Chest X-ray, PA view. Patient: 24 years old, sex F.
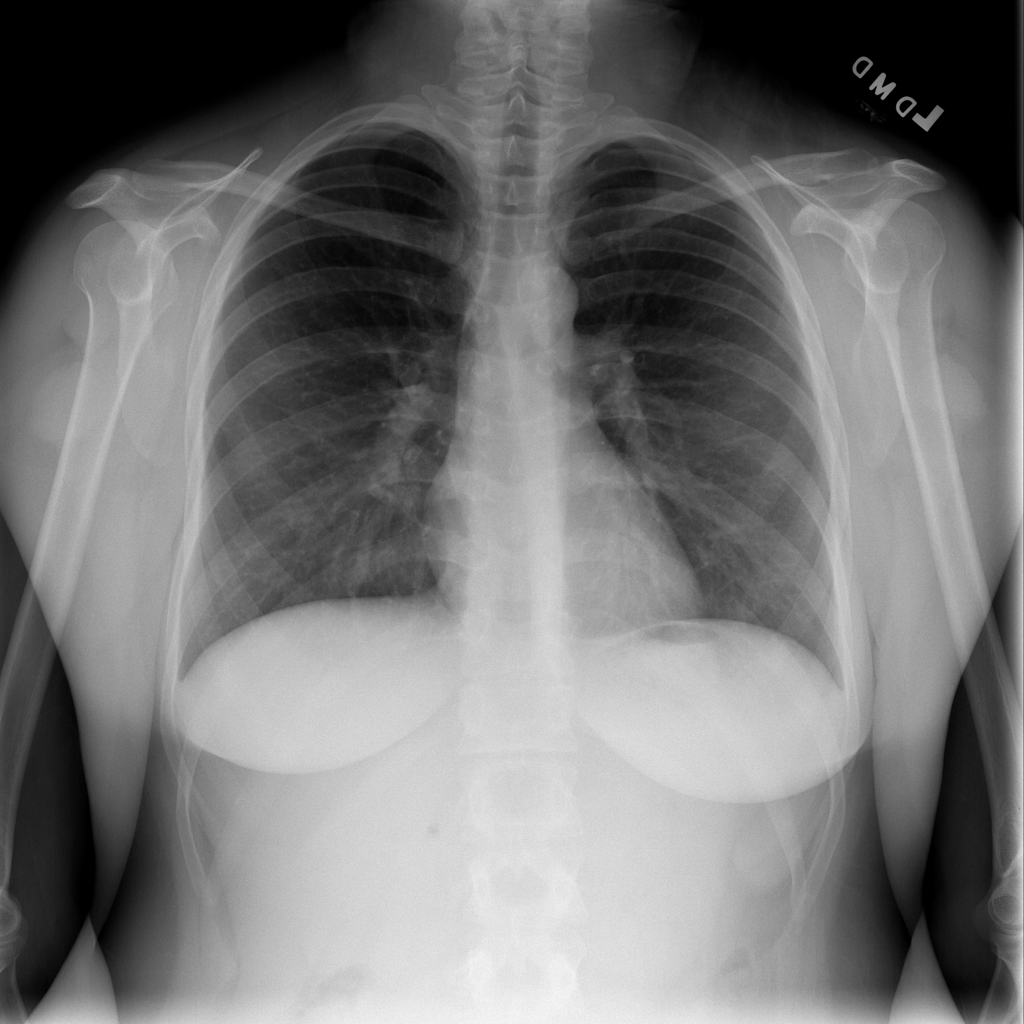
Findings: No Finding